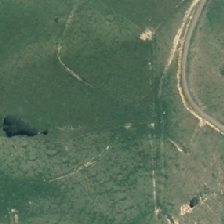
Land cover: manuka_kanuka